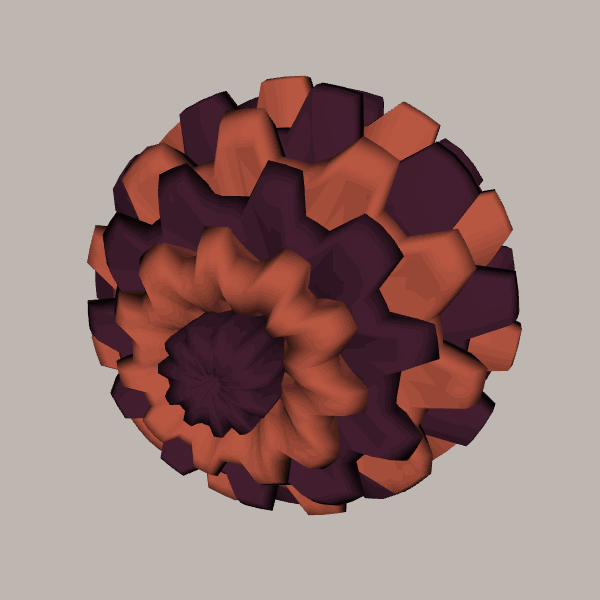
Background: light